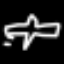
Label: airplane